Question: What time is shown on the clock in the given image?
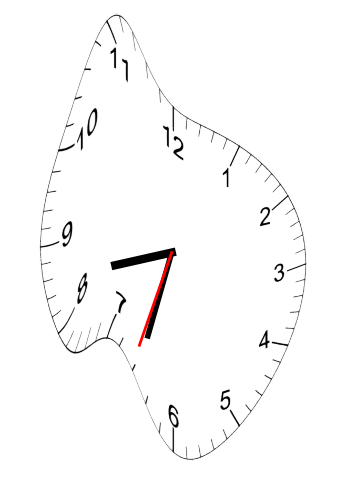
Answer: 08:32:33